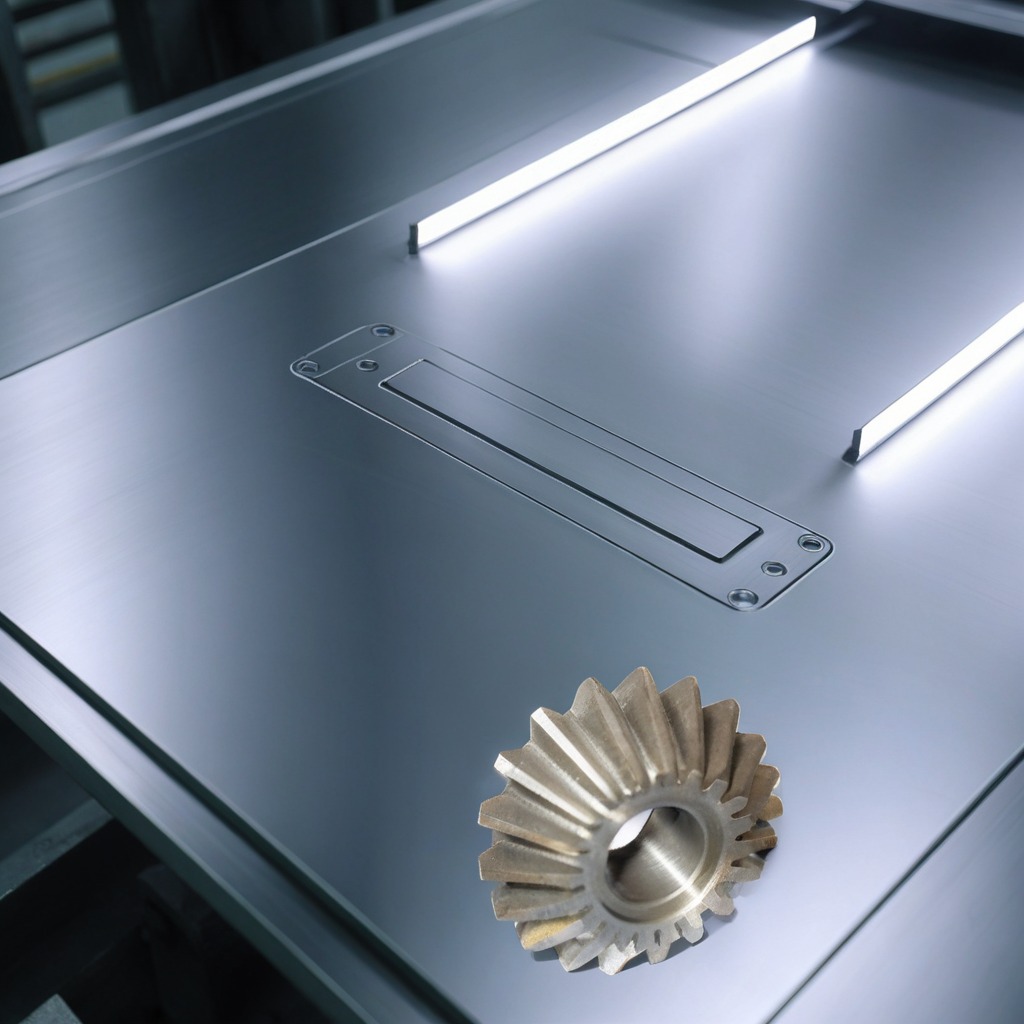
A steel gear with teeth is lying on a metal table in a machine shop under fluorescent lights.